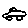
Label: car